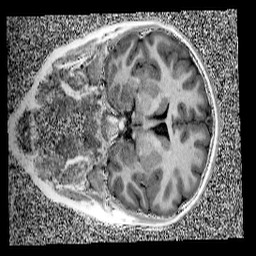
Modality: UNIT1
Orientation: coronal
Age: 10
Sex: male
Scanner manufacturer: siemens
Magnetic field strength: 3 T
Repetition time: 4 s
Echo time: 0.00299 s